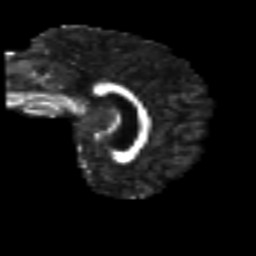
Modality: FA
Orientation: sagittal
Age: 34
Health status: ill
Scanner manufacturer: philips
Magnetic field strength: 3 T
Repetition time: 9 s
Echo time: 0.127 s